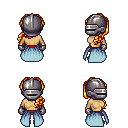
a pixel art fantasy rpg character, female body template, human, tanned skin, overskirt, red pants, light blonde princess hairstyle, metal helm, metal gloves, four views (front, back, left, right), 2x2 character sprite sheet, small pixel art, hard edges, no anti-aliasing